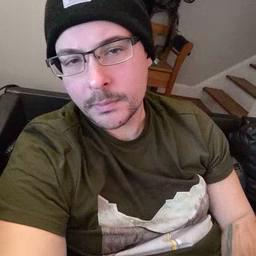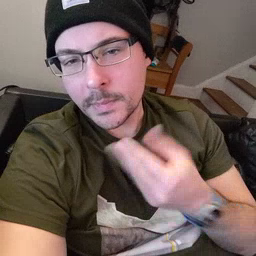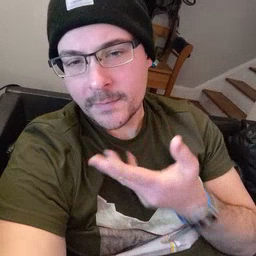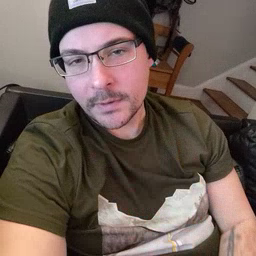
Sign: give